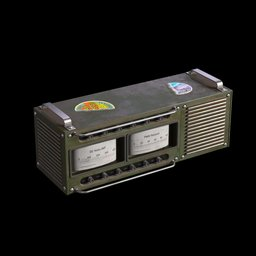
Label: electronics